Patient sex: M
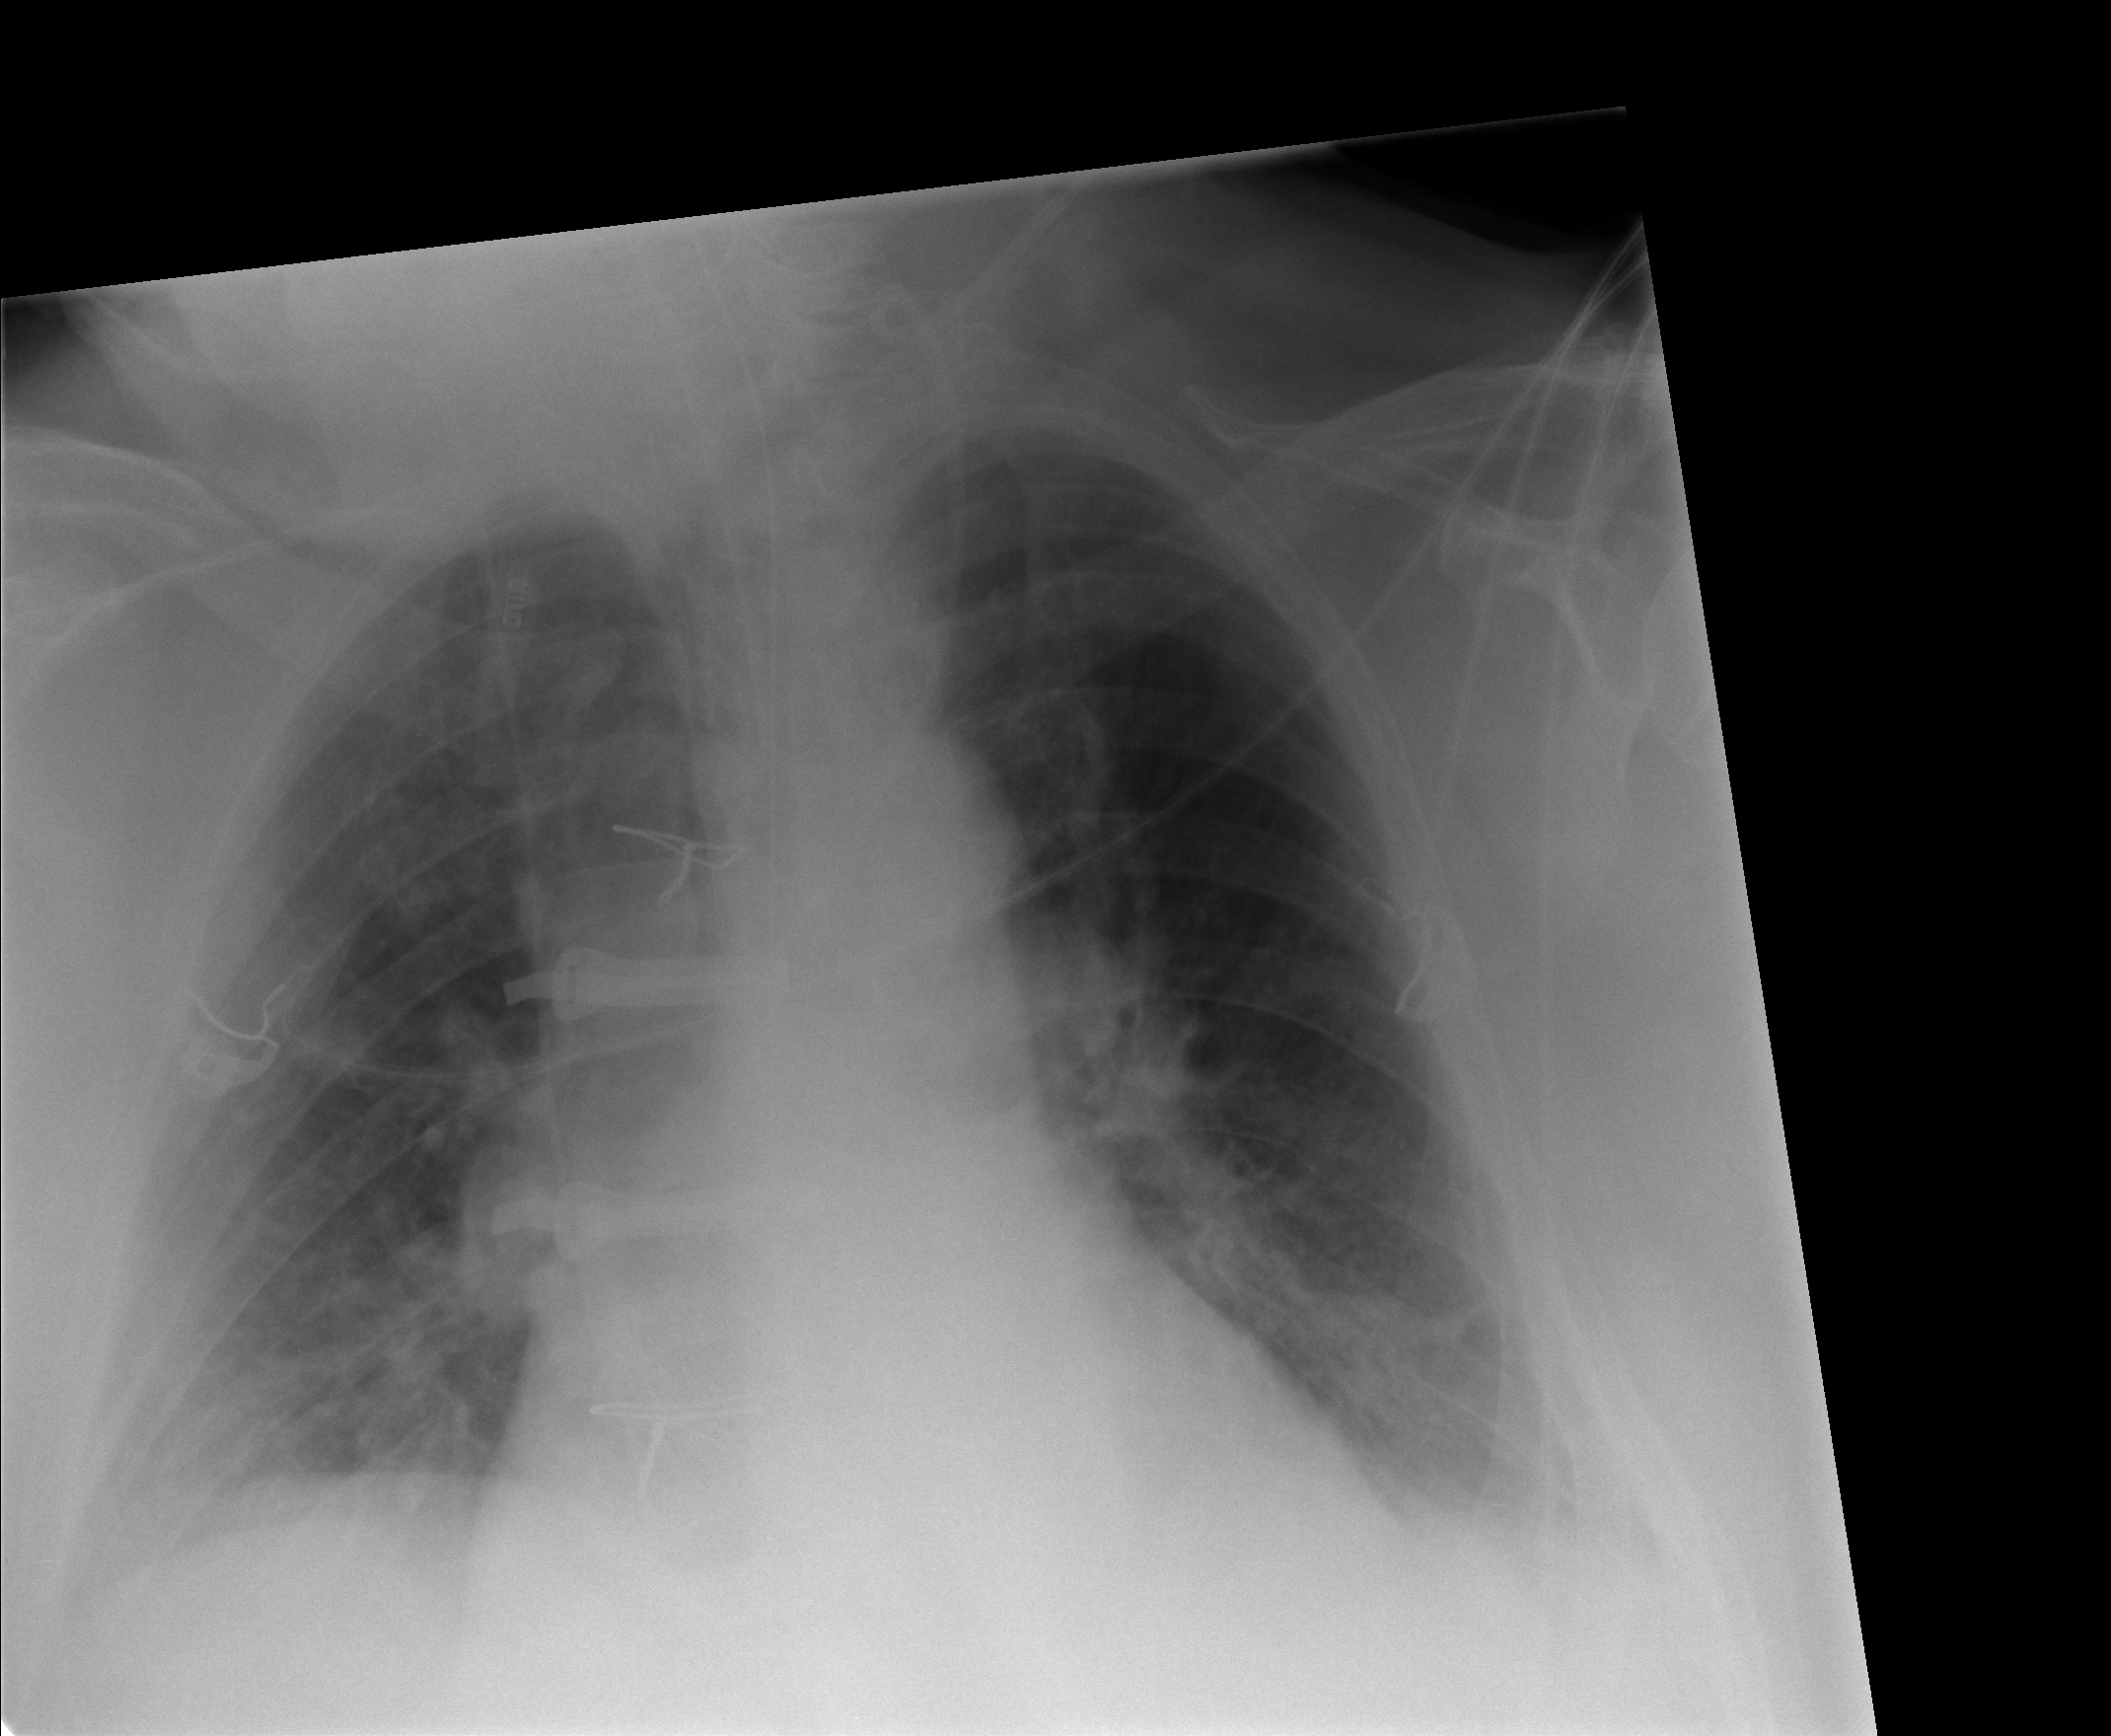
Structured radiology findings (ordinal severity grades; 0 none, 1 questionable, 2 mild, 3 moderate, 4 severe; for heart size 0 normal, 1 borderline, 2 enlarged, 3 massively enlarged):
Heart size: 3
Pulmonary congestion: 2
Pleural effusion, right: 1
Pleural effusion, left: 2
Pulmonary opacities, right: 2
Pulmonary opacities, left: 0
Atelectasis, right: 2
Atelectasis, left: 2